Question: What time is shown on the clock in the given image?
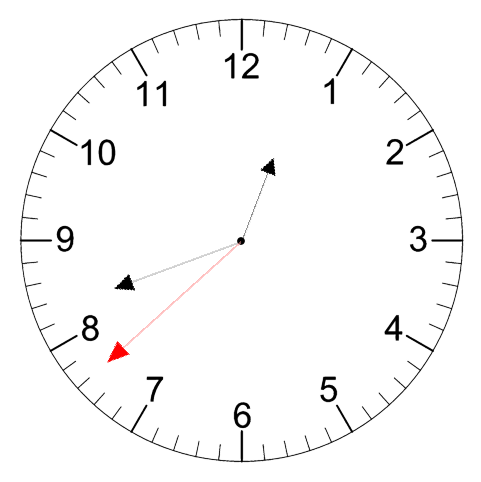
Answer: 12:41:38